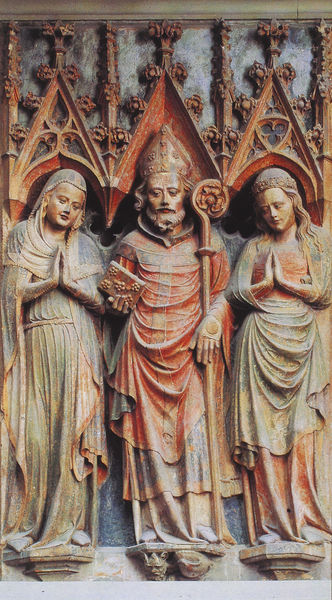
Titel: Erfurt/ St. Severi, Grabtumba des heiligen Severus
Standort: Erfurt, St-Severi-Kirche (EU - D - Thüringen)
Schlagwörter: menschen, ausschnitt, gebäude, sockel, gotik, stab, bischof, foto, buch, religion, skulpturen, romanik, mitra, tiara, heilige, maria, betend, hirte, tympanon, nikolaus, drai, füfe